Question: I'm running a VPS with centOS, plesk 12 and PHP5.3. I'm looking to upgrade to a more recent version of php but without taking down all my sites running on that server.
I've tried through the plesk GUI and got to this point which is ambiguous to what it will do. Is this the way to do it or will it delete my version of php 5 and replace it with something unknown?
Thanks for your help

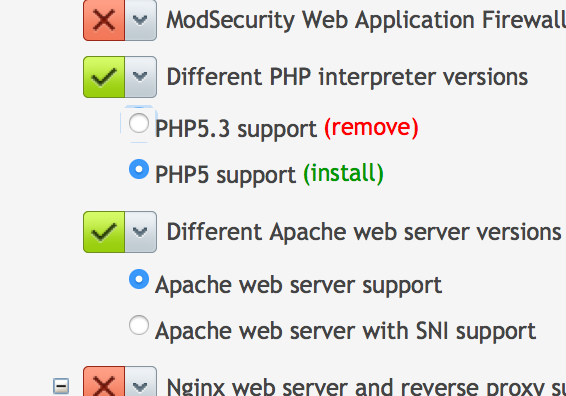
Answer: Make sure that you have CentOS6 or 7 and latest Plesk microupdates installed. After that you will be able to safely use Multiple PHP feature in Plesk - <URL>